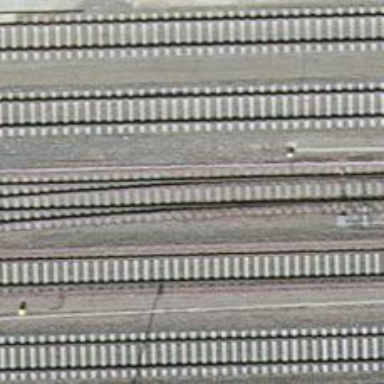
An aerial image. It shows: Railway switch.